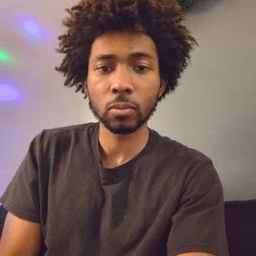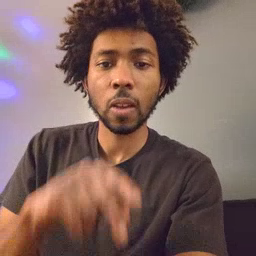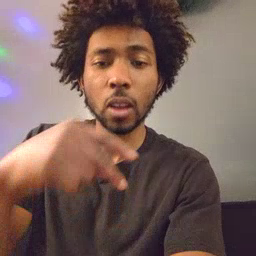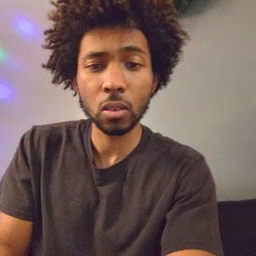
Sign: fall